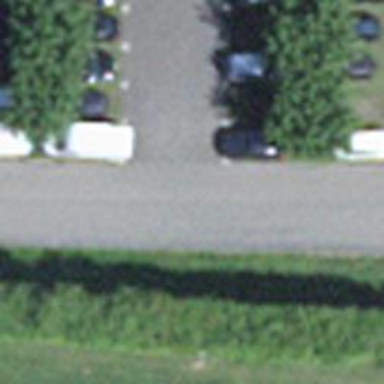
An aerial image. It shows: Parking aisle designated as service road.